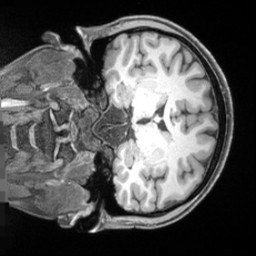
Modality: T1w
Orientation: coronal
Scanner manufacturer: siemens
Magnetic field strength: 3 T
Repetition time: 2.55 s